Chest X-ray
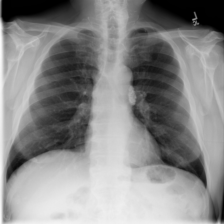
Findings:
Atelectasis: negative
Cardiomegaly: negative
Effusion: negative
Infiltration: negative
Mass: negative
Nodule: negative
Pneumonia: negative
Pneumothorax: negative
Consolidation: negative
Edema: negative
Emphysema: negative
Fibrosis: negative
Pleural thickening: negative
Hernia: negative